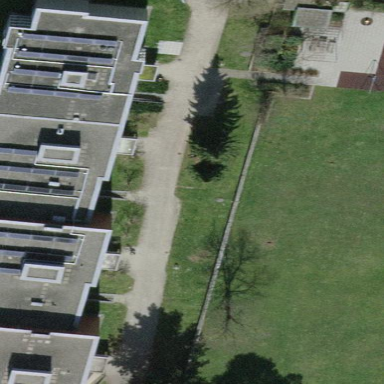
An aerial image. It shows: Flat-roofed apartment building.